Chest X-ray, PA view. Patient: 46 years old, sex F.
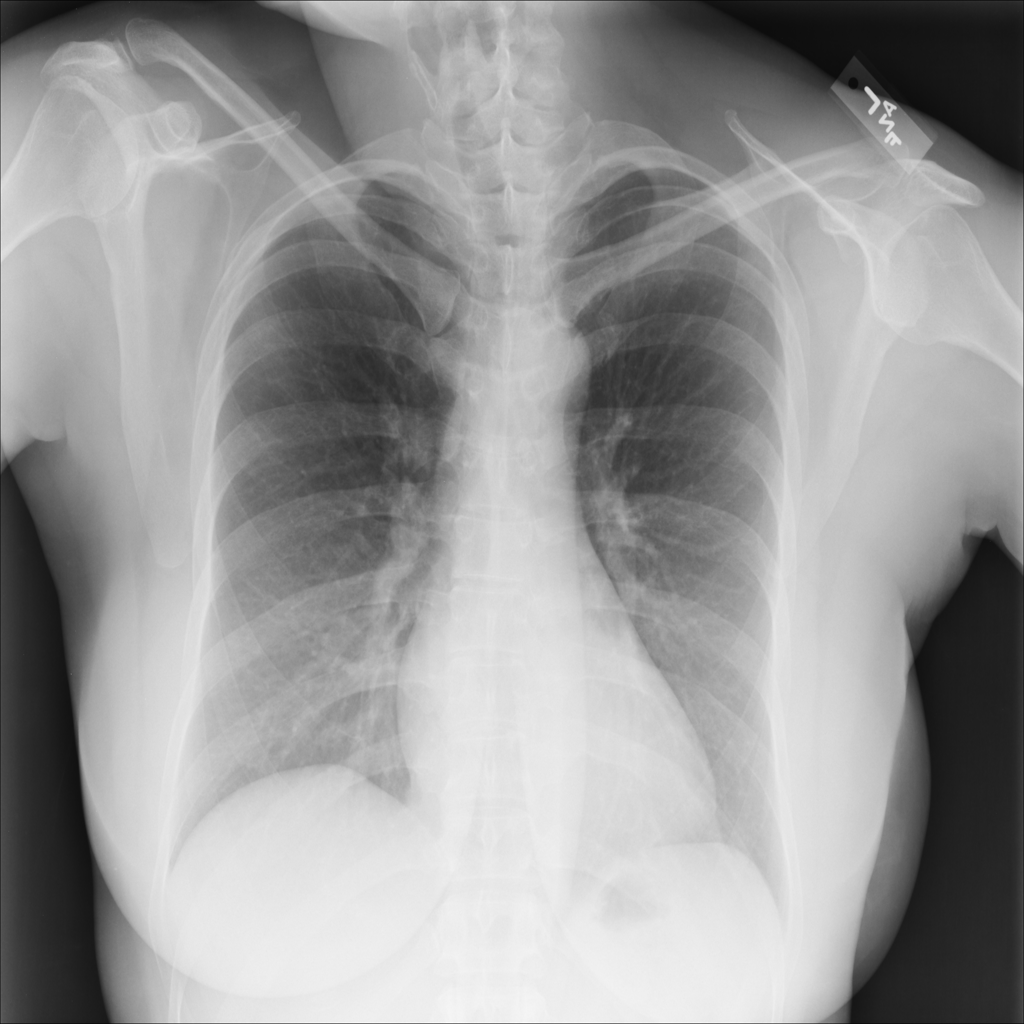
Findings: No Finding